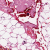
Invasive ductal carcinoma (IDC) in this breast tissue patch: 0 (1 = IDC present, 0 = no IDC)